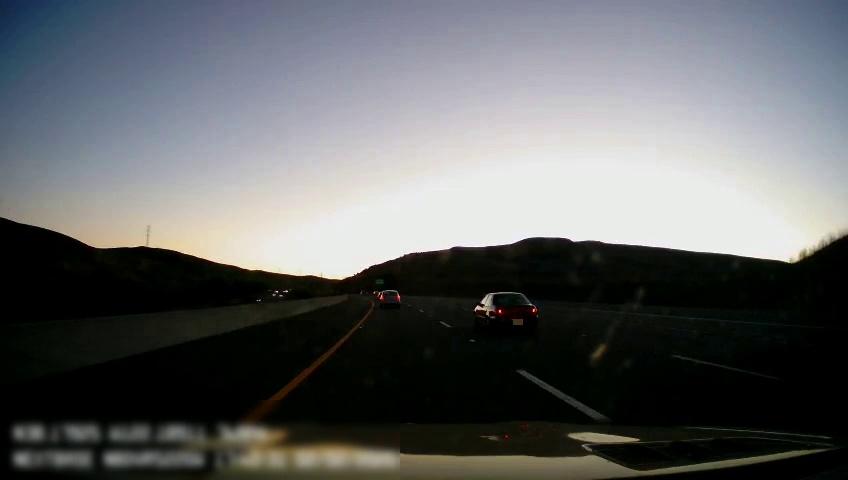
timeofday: Day
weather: Sunny
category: Drivable Space
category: Vehicles | Car
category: Vehicles | Car
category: Lanes | Alternate Lane
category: Lanes | Current Lane
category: Lanes | Current Lane
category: Lanes | Alternate Lane
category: Lanes | Alternate Lane